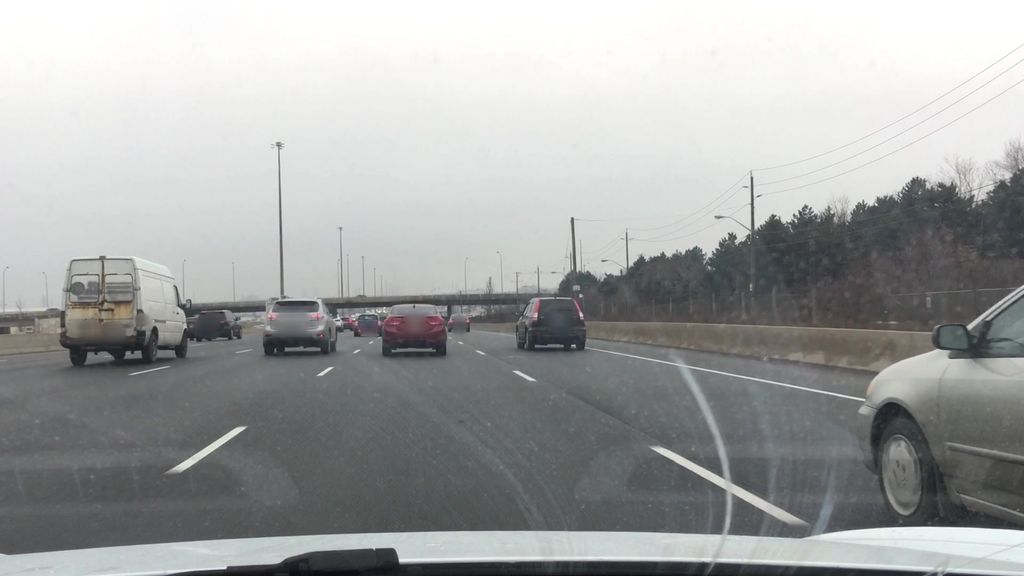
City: toronto